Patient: sex M, age 74
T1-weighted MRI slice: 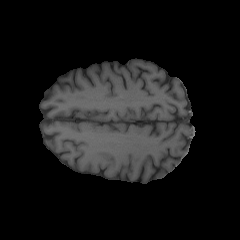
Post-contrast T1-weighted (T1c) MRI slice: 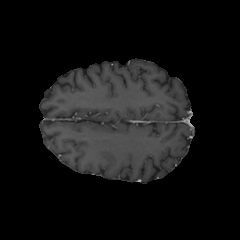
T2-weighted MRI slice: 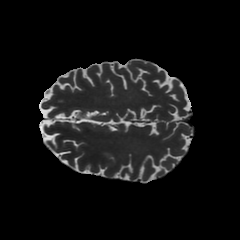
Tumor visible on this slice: no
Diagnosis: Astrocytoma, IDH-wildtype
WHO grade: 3